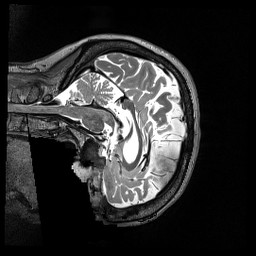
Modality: T2w
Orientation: sagittal
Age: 69
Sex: female
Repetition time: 3.2 s
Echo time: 0.563 s